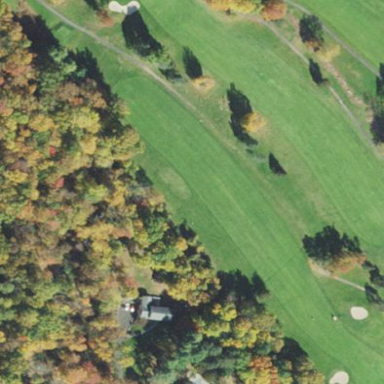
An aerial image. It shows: Grassy area designated as golf fairway.